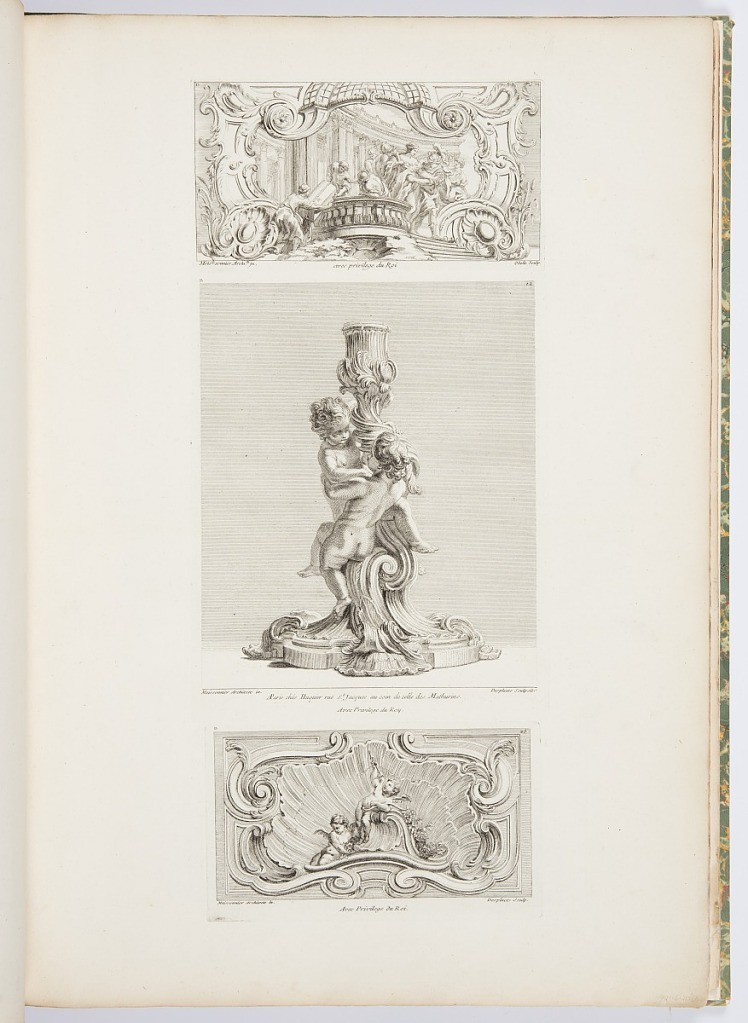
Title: Ornament Design with Cupids
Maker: Juste-Aurèle Meissonnier, French, b. Italy, 1695–1750
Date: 1748
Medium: etching on paper
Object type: Print
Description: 1921-6-212-8-a: Panel with scene showing the abduction of Hélène o...;     1921-6-212-8-b: Two child figures, left 3/4 view, right rear view,...;     1921-6-212-8-c: 1st state. Rectangular panel, central shell surrou...